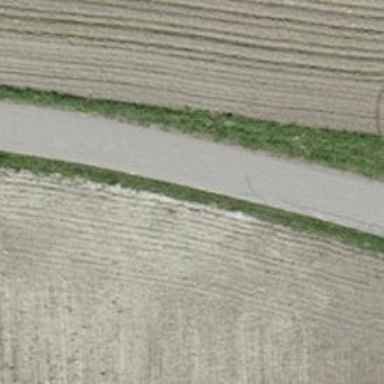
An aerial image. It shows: Cycleway with asphalt surface of high quality.